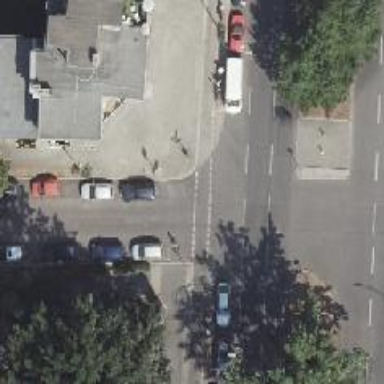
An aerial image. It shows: Unmarked crossing on the road.